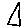
Label: triangle